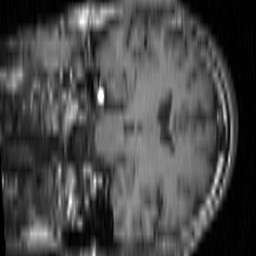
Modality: T1w
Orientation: coronal
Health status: ill
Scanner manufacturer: siemens
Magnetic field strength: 1.5 T
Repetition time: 0.336 s
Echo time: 0.014 s